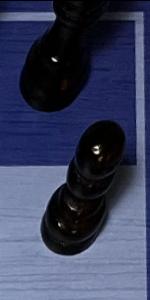
Label: Pawn_Black